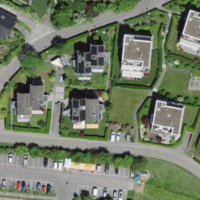
EUNIS habitat code: 55
Species observed at this site:
Papilio machaon
Plodia interpunctella